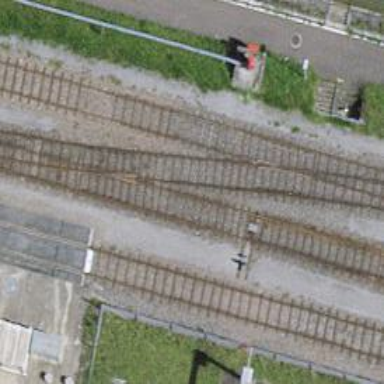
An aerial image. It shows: Railway switch.